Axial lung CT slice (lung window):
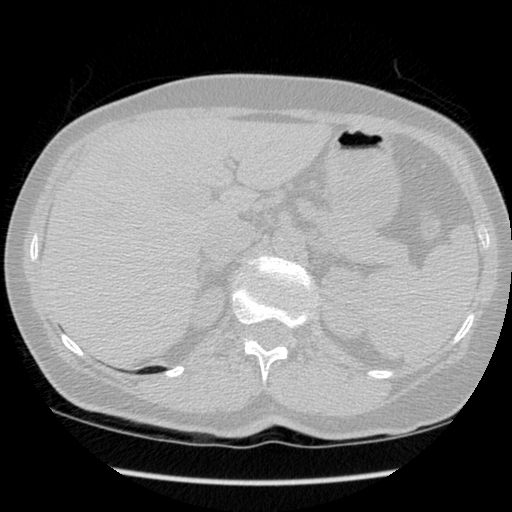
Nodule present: no